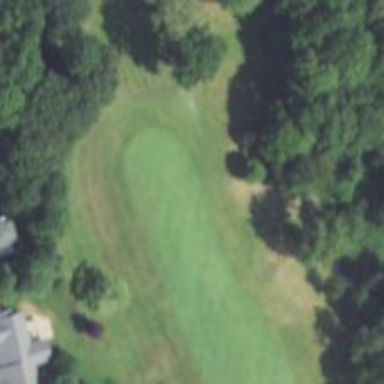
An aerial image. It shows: Golf hole.